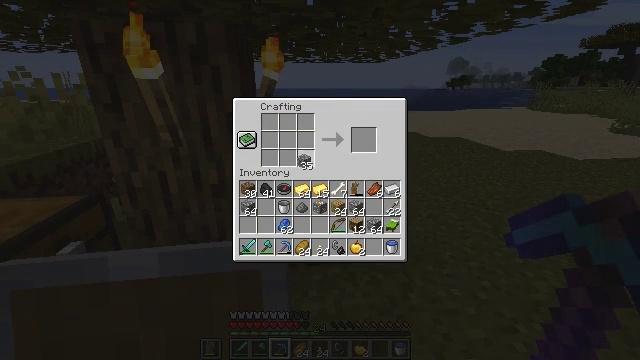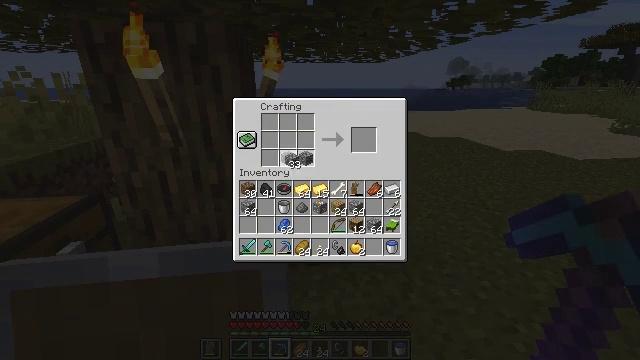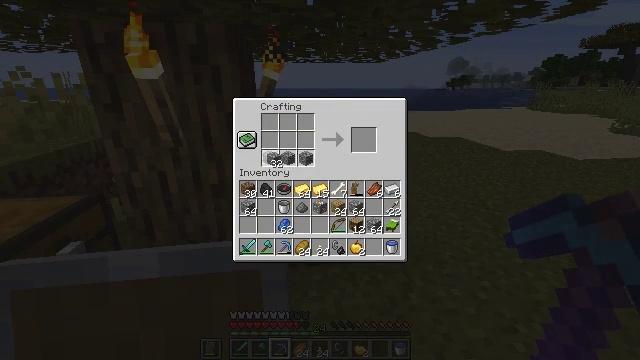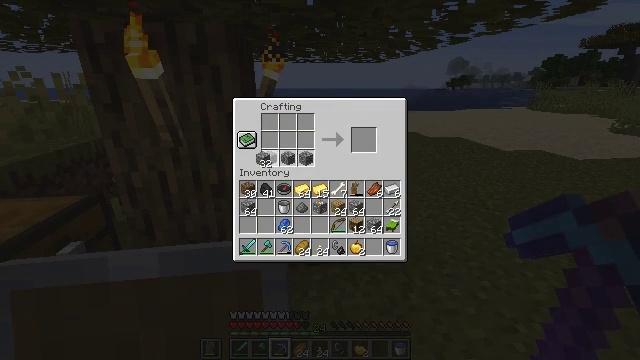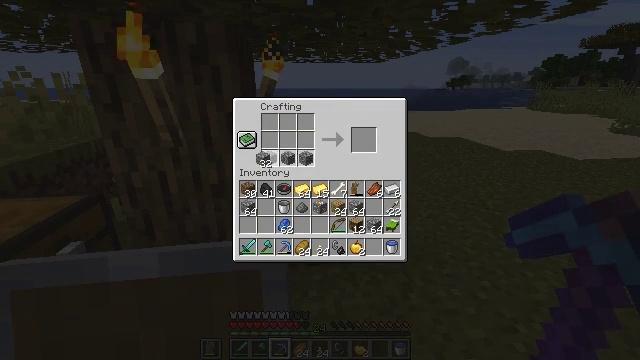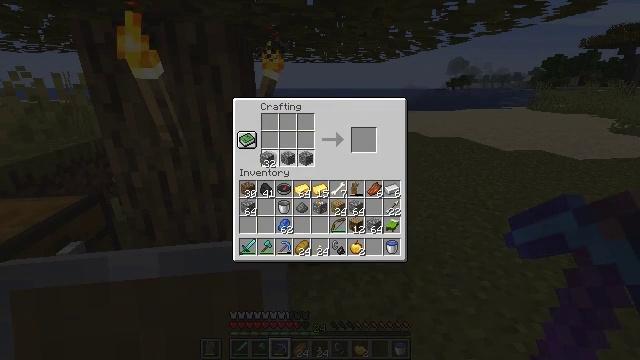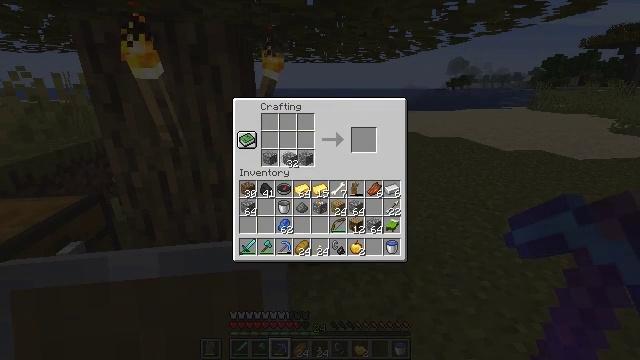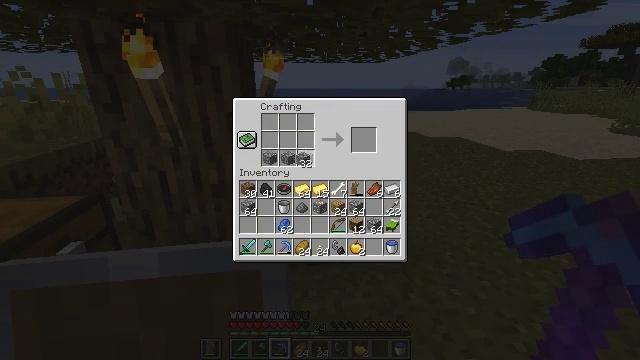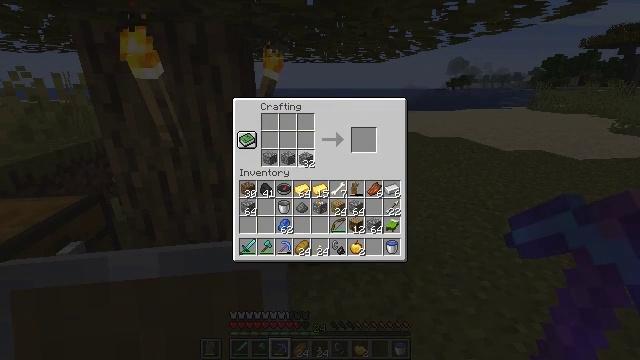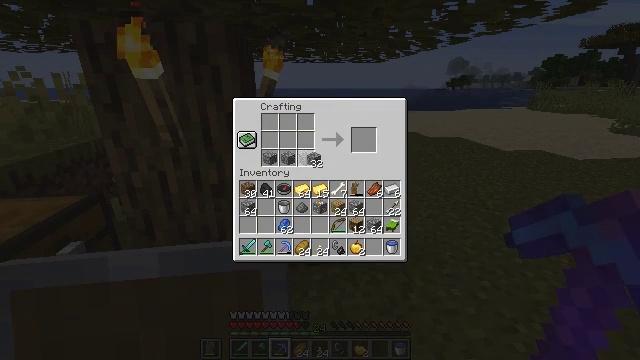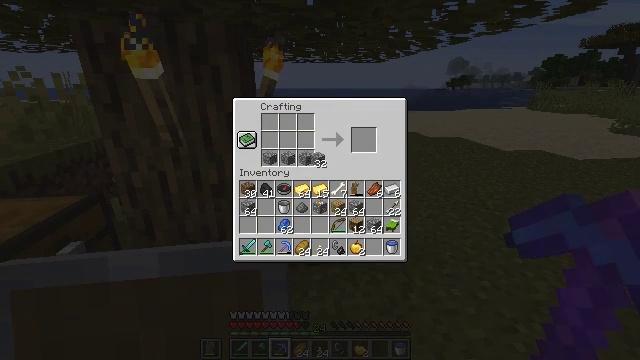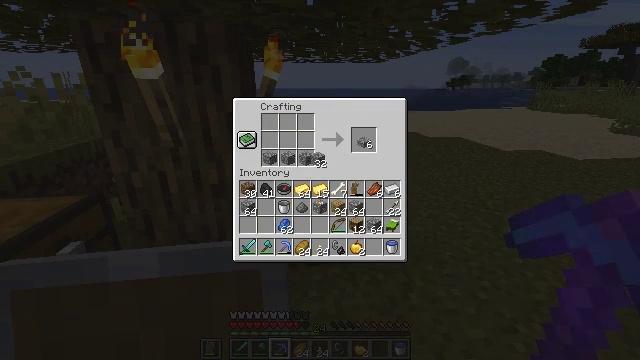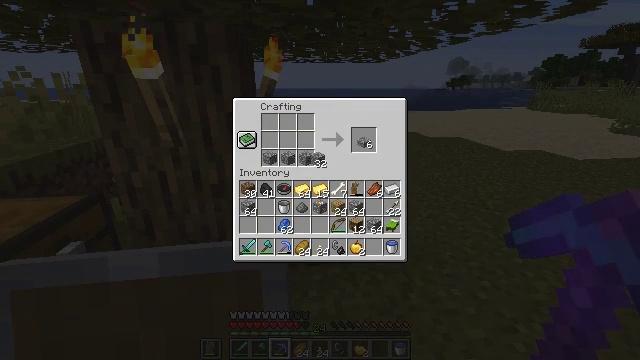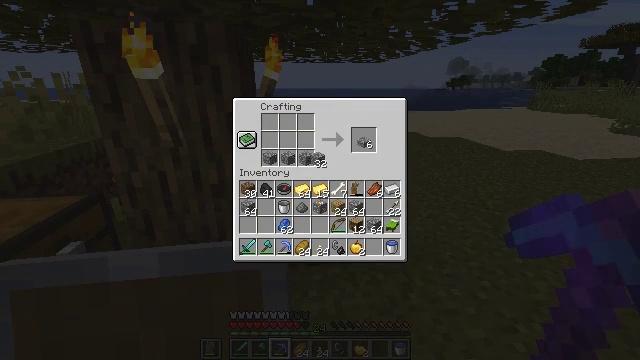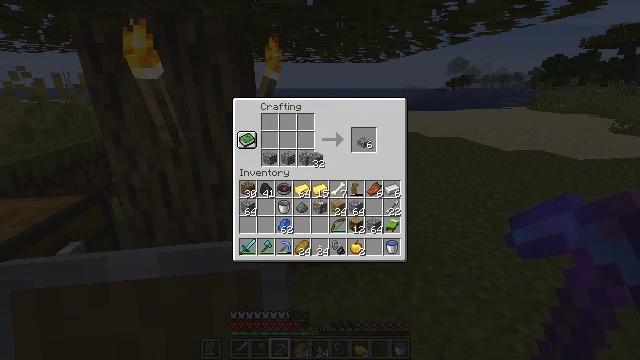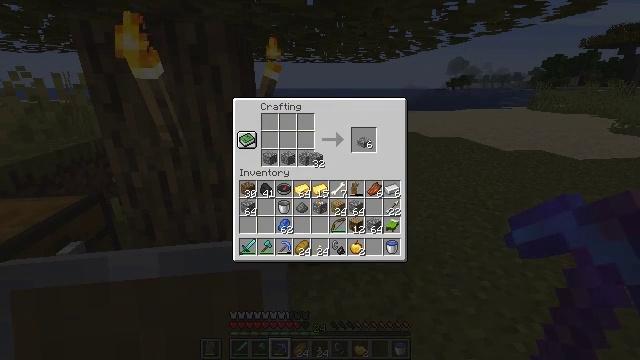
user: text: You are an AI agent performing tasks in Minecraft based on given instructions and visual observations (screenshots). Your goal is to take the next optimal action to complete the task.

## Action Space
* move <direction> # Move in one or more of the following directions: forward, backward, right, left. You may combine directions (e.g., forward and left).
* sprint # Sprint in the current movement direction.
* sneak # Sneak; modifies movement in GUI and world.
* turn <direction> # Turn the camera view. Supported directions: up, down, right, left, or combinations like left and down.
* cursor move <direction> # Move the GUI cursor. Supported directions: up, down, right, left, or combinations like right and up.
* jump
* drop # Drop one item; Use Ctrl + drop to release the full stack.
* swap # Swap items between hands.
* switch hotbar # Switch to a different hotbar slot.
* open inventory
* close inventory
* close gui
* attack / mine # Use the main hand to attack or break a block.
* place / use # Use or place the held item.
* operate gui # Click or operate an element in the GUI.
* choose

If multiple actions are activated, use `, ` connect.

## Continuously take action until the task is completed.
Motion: motion action
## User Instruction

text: Craft three cobblestone slab from six cobblestone.
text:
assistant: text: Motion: cursor move left, choose
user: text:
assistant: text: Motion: cursor move left, choose
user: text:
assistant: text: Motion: cursor move left, choose
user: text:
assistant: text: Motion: choose
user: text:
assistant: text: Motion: choose
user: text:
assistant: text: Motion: cursor move right
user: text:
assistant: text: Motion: cursor move right
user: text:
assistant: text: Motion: no_op
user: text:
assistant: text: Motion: cursor move right
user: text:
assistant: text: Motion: no_op
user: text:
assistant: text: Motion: no_op
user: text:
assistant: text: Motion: no_op
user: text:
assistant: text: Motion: no_op
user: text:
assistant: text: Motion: no_op
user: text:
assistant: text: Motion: no_op
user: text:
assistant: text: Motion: no_op
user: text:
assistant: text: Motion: no_op
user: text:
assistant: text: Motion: no_op
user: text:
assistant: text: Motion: no_op
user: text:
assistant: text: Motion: no_op
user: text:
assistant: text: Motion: cursor move right
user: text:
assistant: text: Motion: no_op
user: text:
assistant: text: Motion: no_op
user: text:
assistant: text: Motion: cursor move left
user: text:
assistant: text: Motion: no_op
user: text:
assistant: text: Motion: no_op
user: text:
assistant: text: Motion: no_op
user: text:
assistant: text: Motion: no_op
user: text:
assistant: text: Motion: no_op
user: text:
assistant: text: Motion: choose